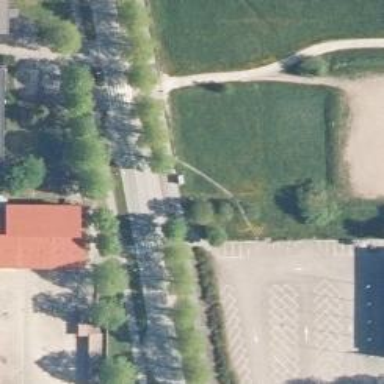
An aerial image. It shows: Asphalt cycleway with uncontrolled zebra crossing.